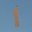
Label: 1